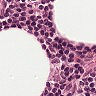
Metastatic tissue present: no